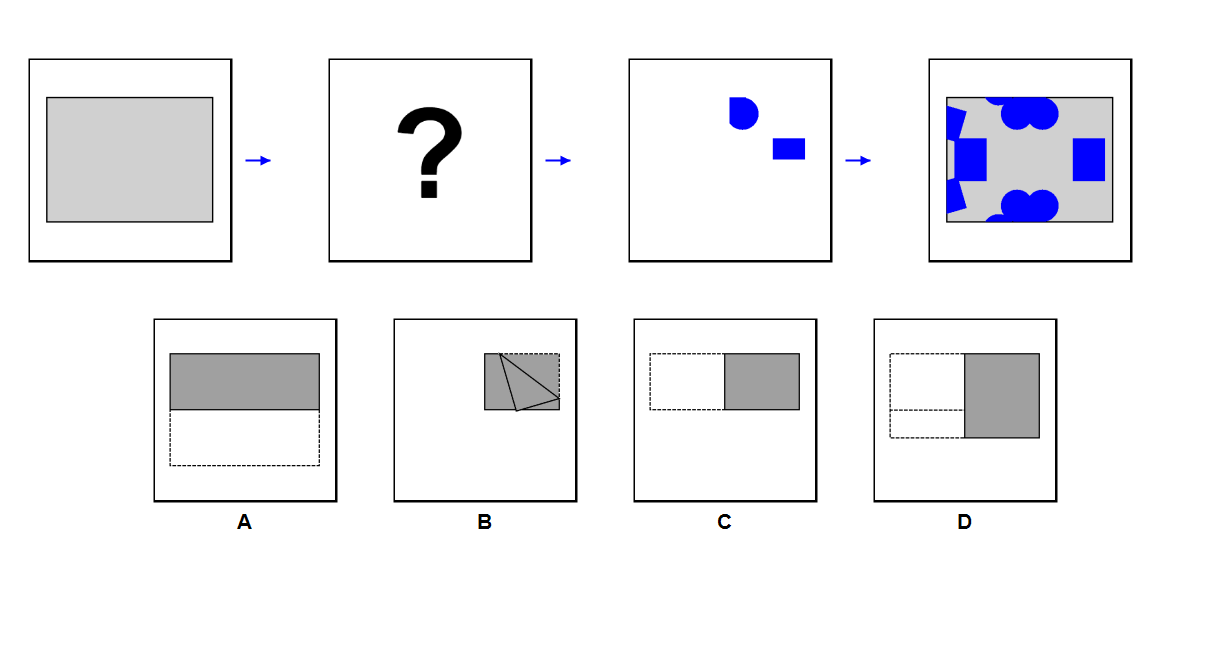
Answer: D